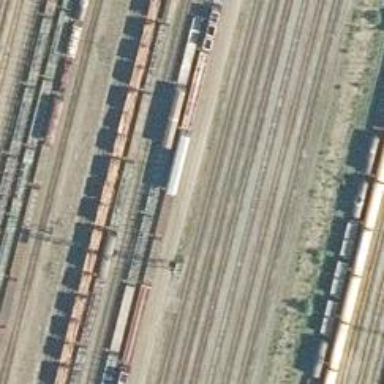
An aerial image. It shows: View of railway yard.